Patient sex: F
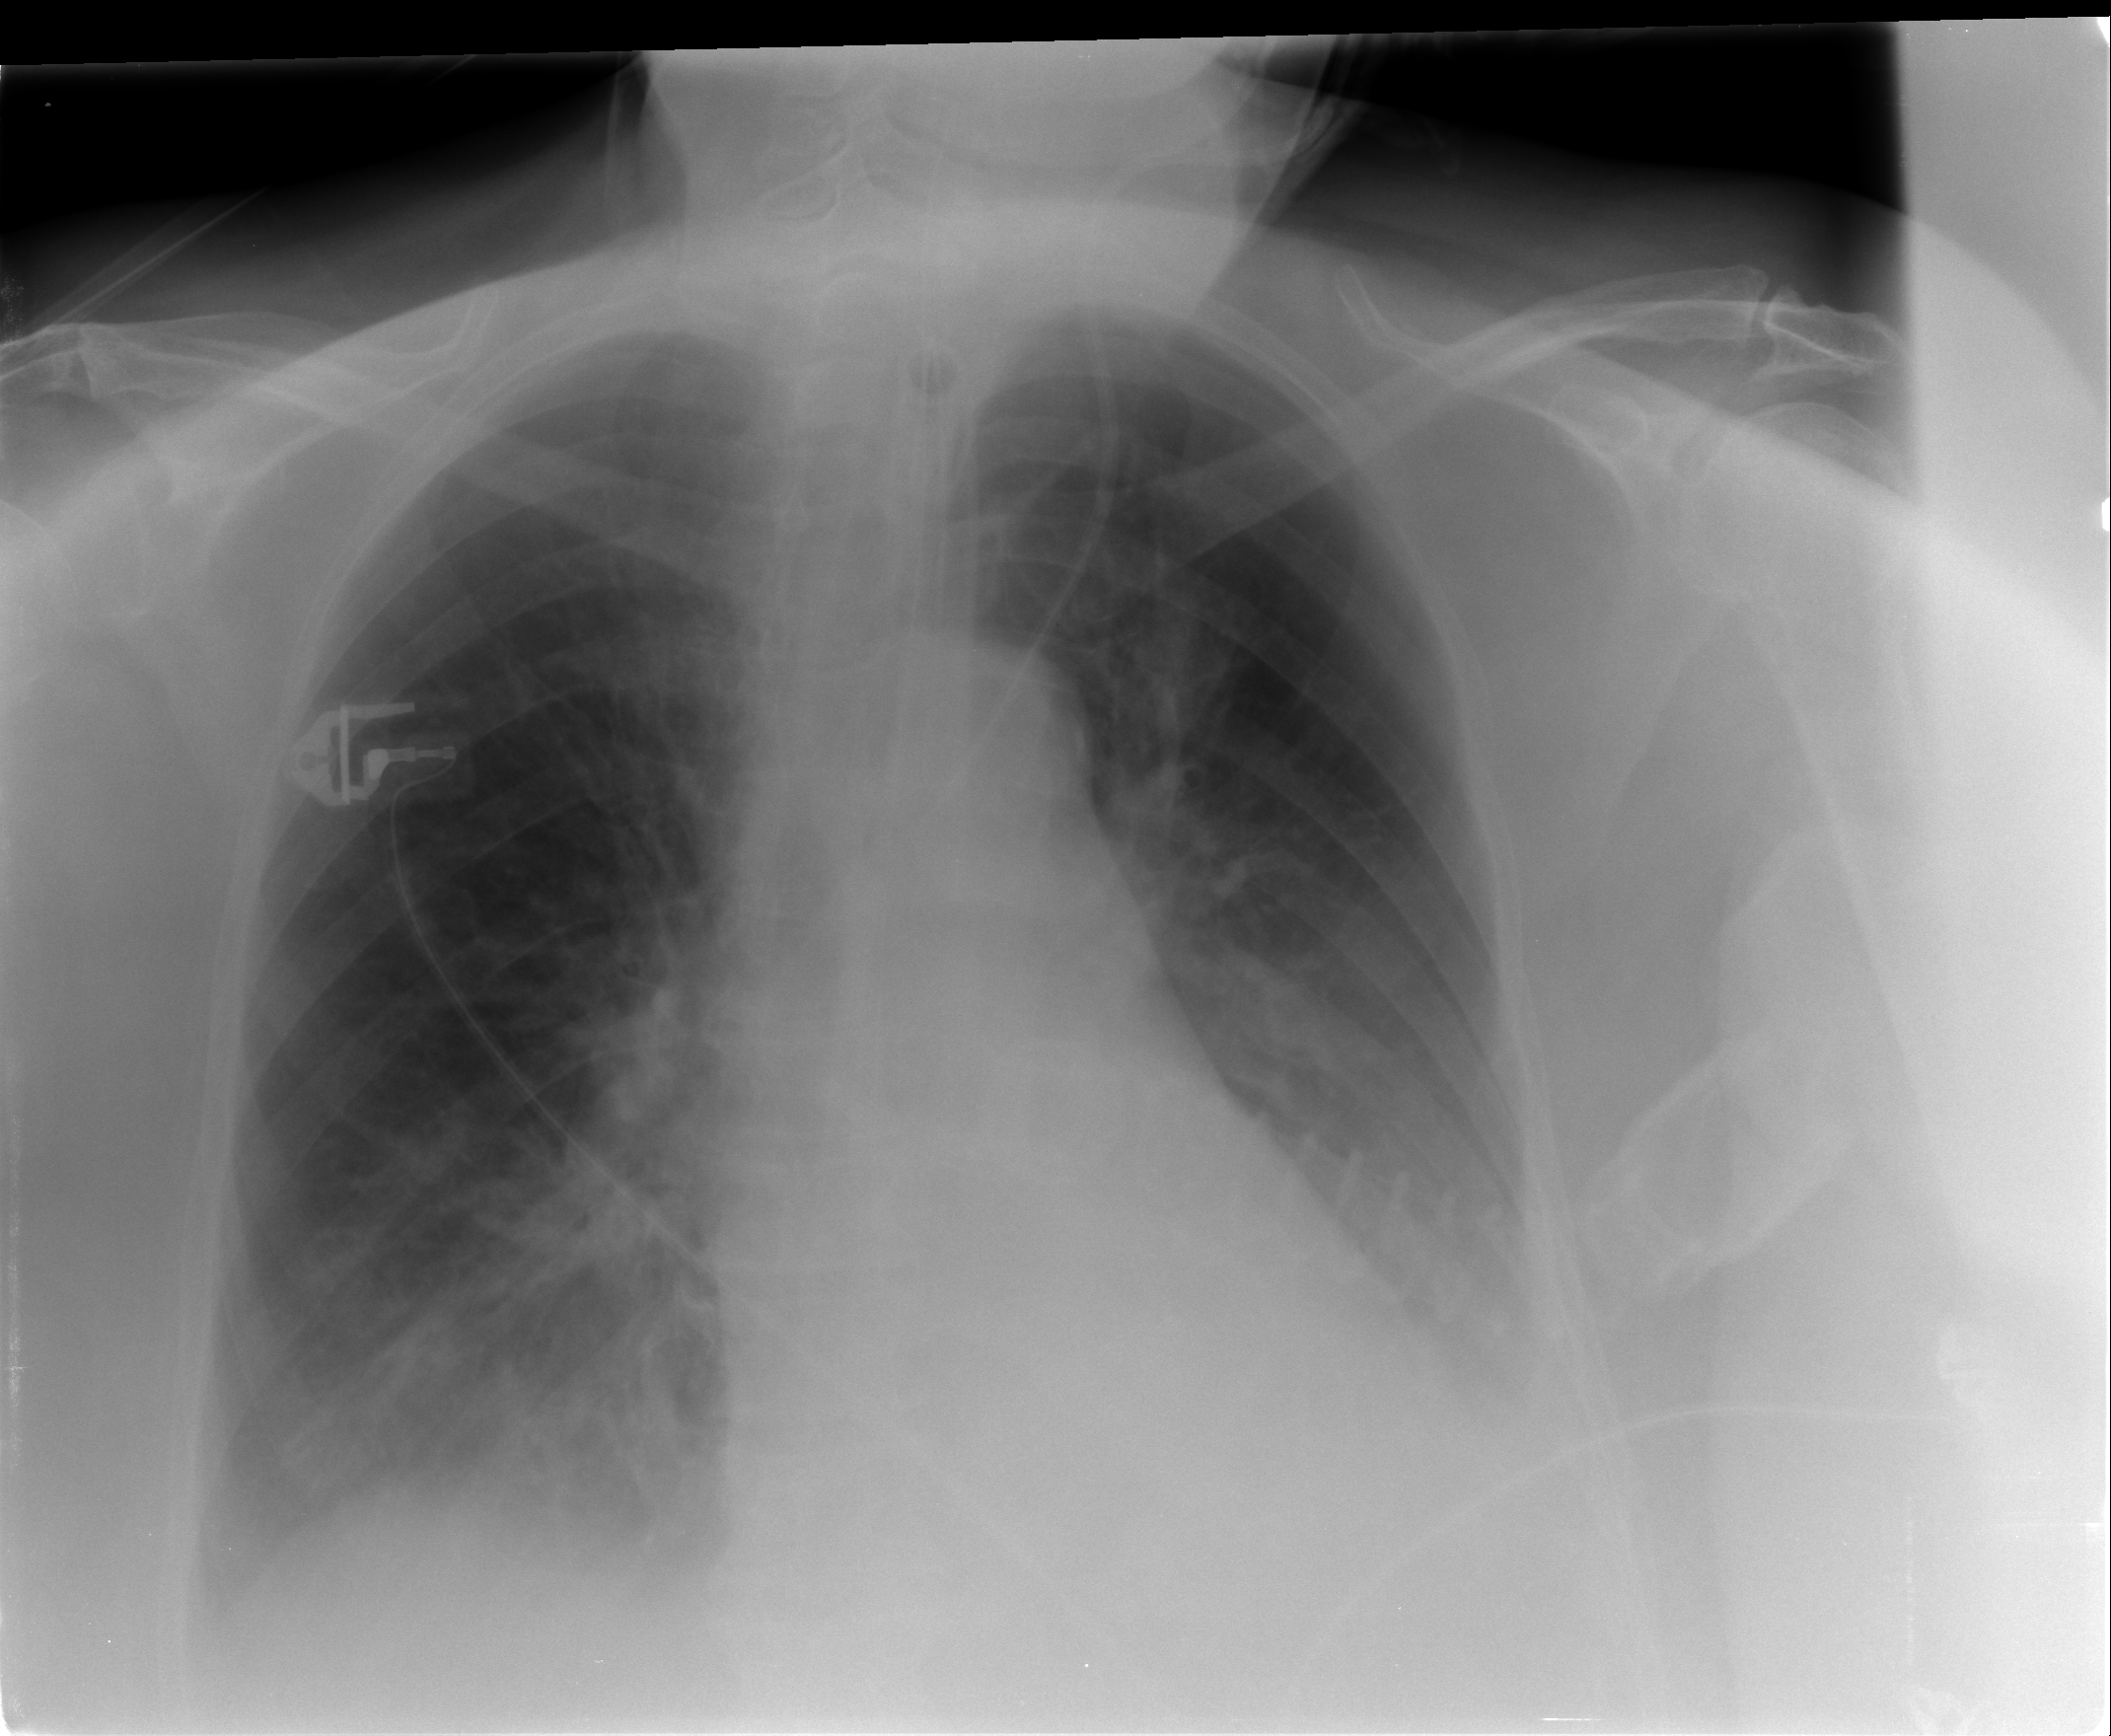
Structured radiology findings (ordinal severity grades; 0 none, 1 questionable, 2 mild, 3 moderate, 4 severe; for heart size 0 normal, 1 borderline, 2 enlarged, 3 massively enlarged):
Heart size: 2
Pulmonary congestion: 0
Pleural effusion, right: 2
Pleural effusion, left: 3
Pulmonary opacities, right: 0
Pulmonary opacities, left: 0
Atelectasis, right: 2
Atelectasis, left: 2